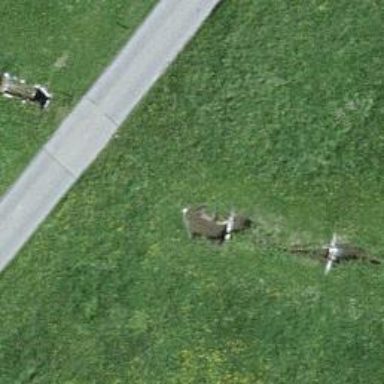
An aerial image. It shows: Culvert tunnel passing through ditch.